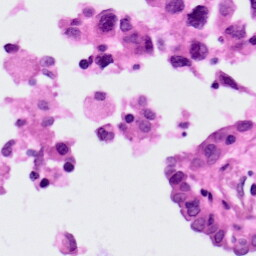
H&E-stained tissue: Lung